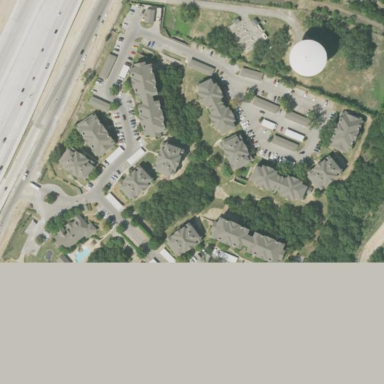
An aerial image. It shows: Residential area with apartments.